Question: Here's what I did:
I merged the 'kernel_common/android-3.0' into my main <URL>.
Then I wanted to reset to Linux 3.0.13, so I looked into the history and found <URL>
Problem is, the Android commits appear as untracked changes when resetting (aka. I loose all the commits).

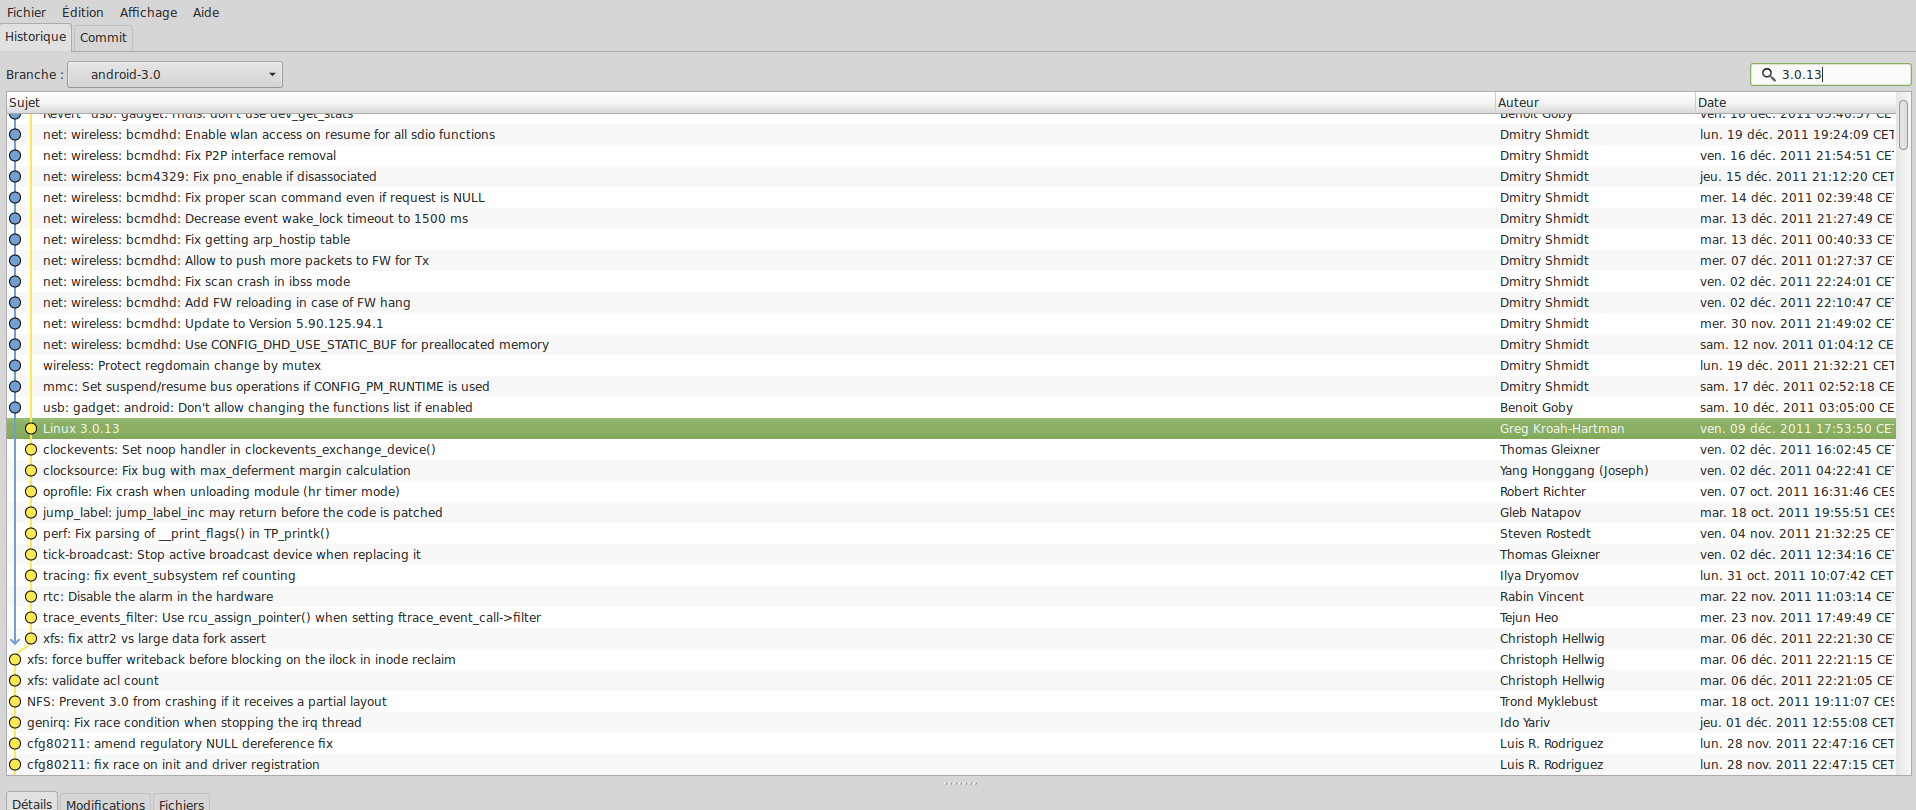
Answer: That is perfectly correct that way.
The yellow commits do not contain the blue one and vice versa.
A reset just makes you branch pointing to the new commit, i.e. it will contain only the code at that point in time and does not know anything about a later merge.
If you want to have a new state combining a blue state with a yellow one, just merge those commits:
'''
git checkout -b mybranch $blue_SHA1
git merge $yellow_SHA1
'''